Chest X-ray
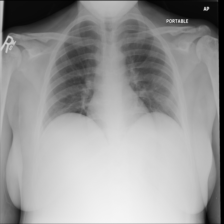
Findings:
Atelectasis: negative
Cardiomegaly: negative
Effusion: negative
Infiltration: negative
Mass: negative
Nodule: negative
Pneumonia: negative
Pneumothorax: negative
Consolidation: negative
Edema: negative
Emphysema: negative
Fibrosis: negative
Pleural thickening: negative
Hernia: negative